Question: In this jfreechart example, colors for each rowkey(ABZPROD) is the same, when all rowkey are same:
'''
dataset.addValue(32.4, "ABZPROD", "Category 1");
dataset.addValue(43.2, "ABZPROD", "Category 2");
dataset.addValue(23.0, "ABZPROD", "Category 3");
dataset.addValue(13.0, "ABZPROD", "Category 4");
'''

But when i change these rowkeys to different(ABZPROD1,ABZPROD2,ABZPROD3 etc), colors are changing. How can i prevent that happening? I want to set my values like below and want colors same for each rowkey. Unfortunately when i run it, every color is different for each rowkey(ABZPROD1 is red, ABZPROD2 is blue etc.)
'''
dataset.addValue(32.4, "ABZPROD1", "Category 1");
dataset.addValue(43.2, "ABZPROD2", "Category 2");
dataset.addValue(23.0, "ABZPROD3", "Category 3");
dataset.addValue(13.0, "ABZPROD4", "Category 4");
'''
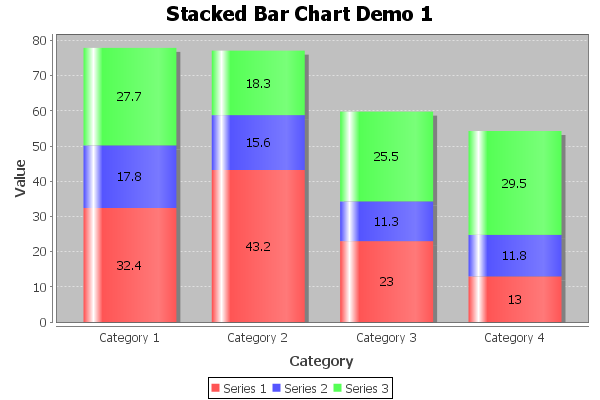
Answer: The simplest way is to use 'AbstractRenderer#setSeriesPaint'
If you added the series first you can do this:
'''
StackedBarRenderer renderer = (StackedBarRenderer) plot.getRenderer();
renderer.setSeriesPaint(0, Color.RED);
renderer.setSeriesPaint(1, Color.RED);
renderer.setSeriesPaint(2, Color.RED);
renderer.setSeriesPaint(3, Color.RED);
'''